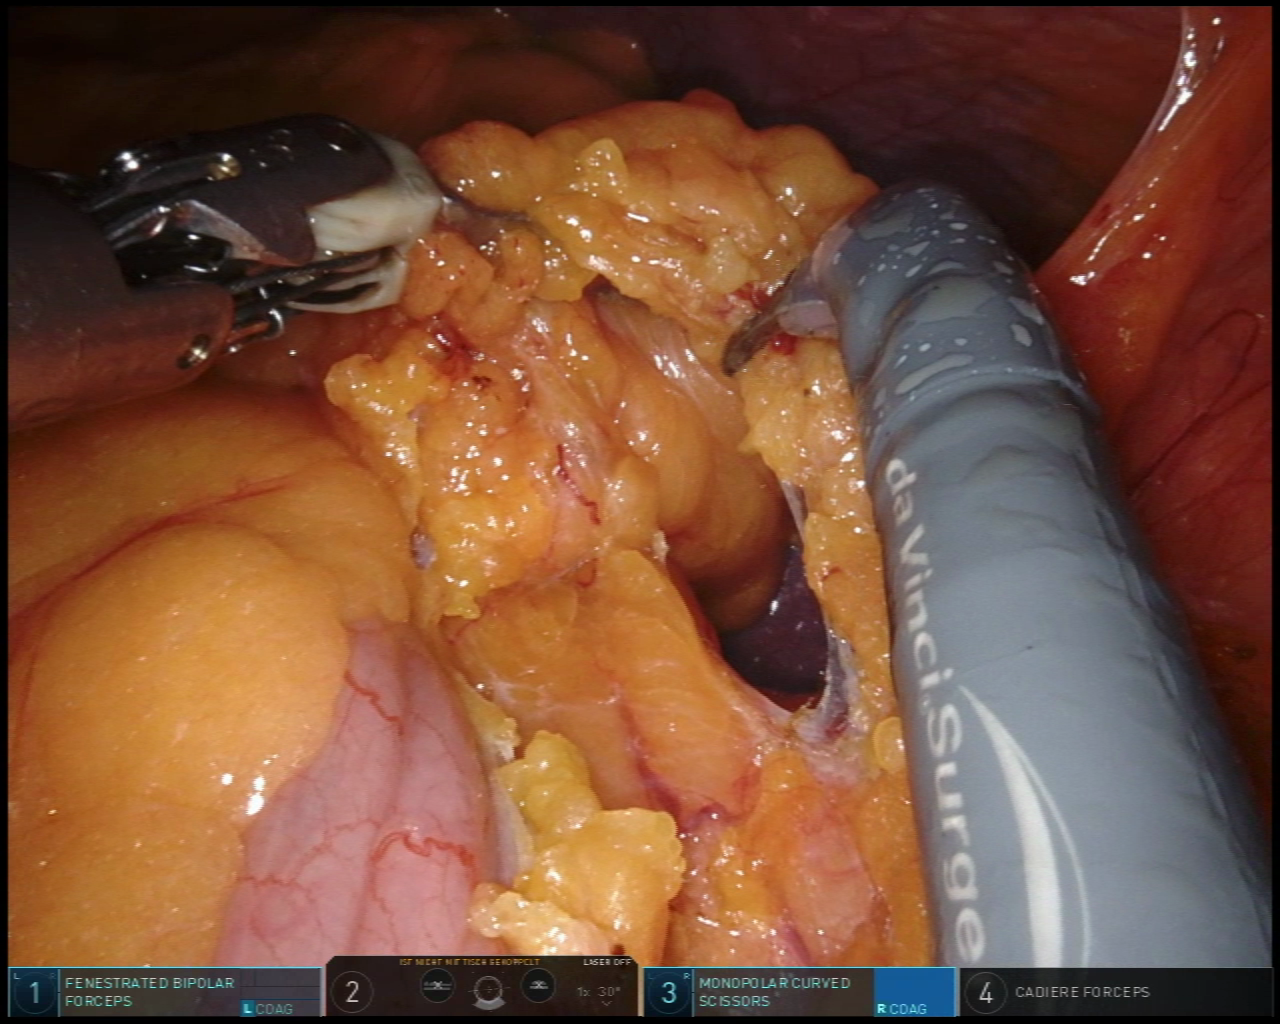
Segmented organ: spleen
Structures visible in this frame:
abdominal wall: yes
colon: yes
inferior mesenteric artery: no
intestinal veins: no
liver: no
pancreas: no
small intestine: no
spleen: yes
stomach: no
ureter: no
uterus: no
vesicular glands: no